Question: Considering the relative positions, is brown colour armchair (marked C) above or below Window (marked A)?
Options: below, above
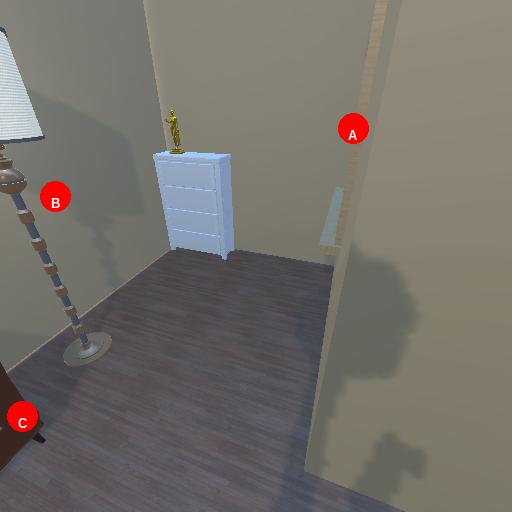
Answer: below